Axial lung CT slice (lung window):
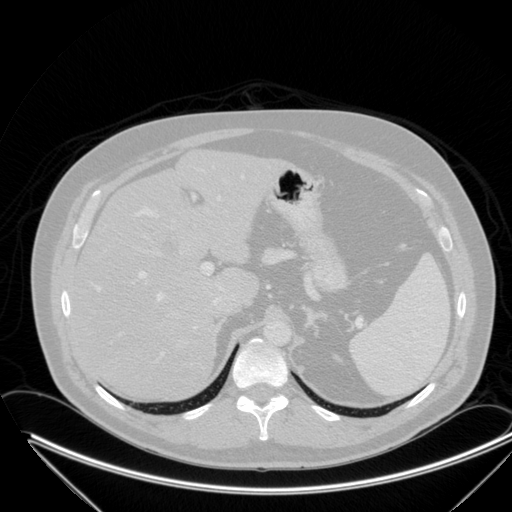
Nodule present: no